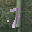
Label: 7